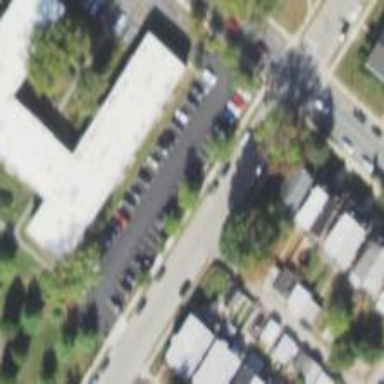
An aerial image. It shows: Alley classified as service road.